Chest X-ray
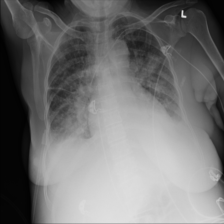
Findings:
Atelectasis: negative
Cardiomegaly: negative
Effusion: negative
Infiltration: negative
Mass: negative
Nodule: negative
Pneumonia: negative
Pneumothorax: negative
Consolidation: negative
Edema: negative
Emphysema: negative
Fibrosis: negative
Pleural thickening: negative
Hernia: negative